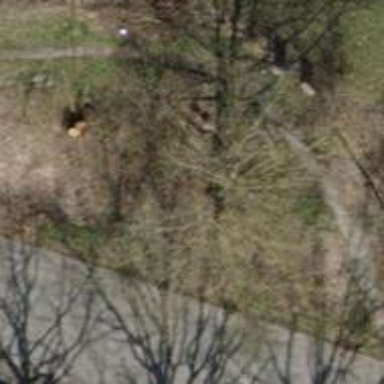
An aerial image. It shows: Brown bench.